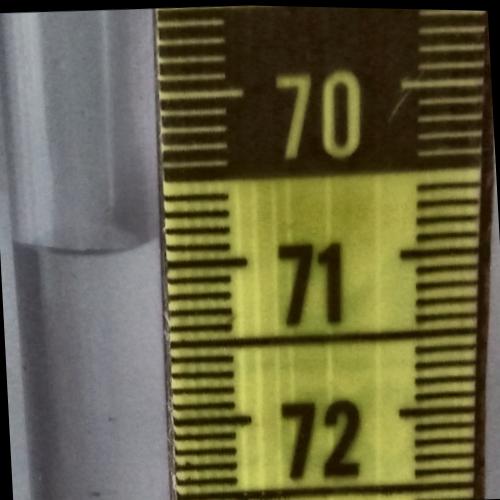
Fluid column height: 70.9 cm